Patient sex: F
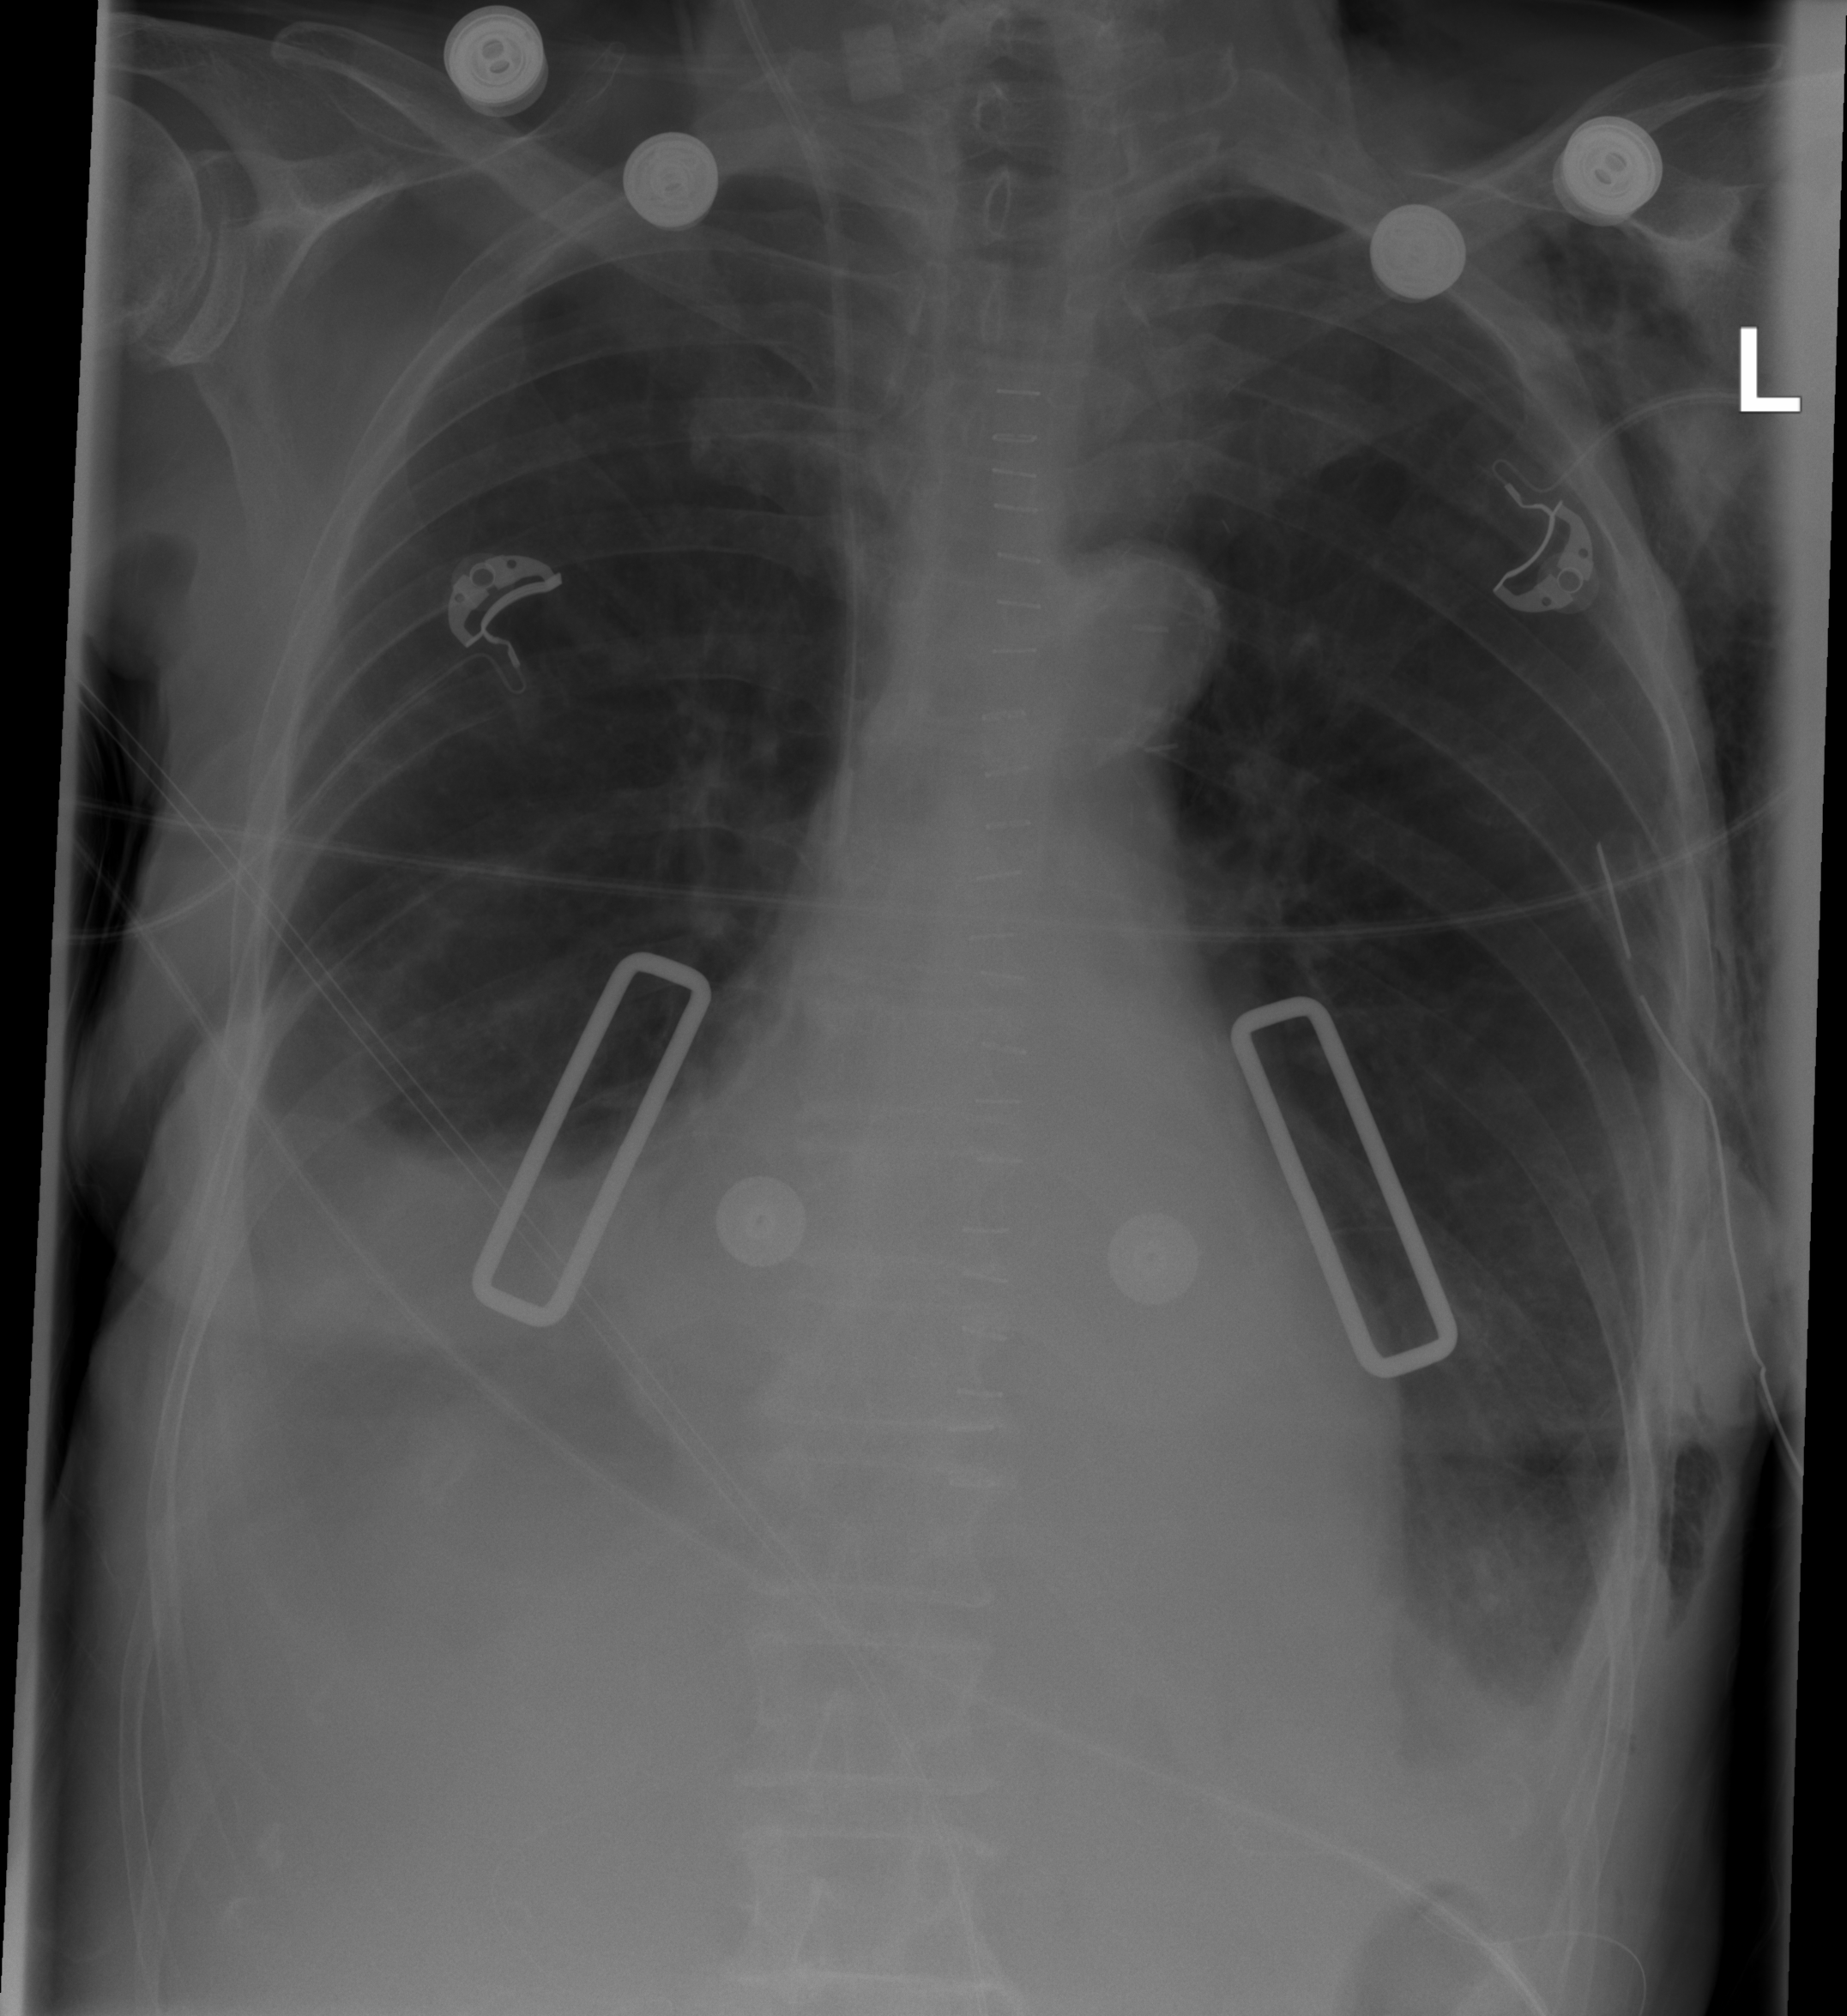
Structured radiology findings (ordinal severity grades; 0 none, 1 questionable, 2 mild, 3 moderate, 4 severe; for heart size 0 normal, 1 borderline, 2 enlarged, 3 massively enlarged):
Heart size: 0
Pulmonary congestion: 0
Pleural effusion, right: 2
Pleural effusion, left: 0
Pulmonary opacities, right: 0
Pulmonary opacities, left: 0
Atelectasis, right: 2
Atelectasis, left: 0